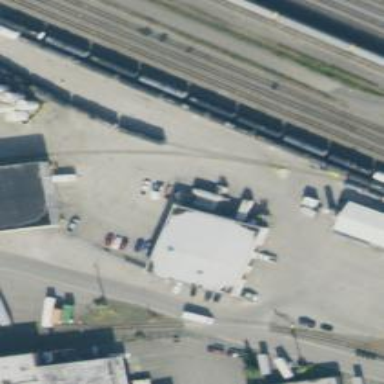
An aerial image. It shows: Rail spur service.